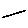
Label: line